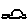
Label: car